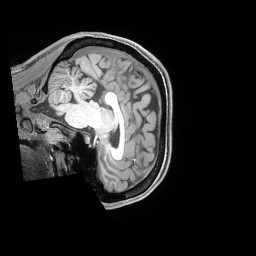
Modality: T1w
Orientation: sagittal
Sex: female
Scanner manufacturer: siemens
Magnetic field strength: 3 T
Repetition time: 2.4 s
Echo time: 0.00222 s